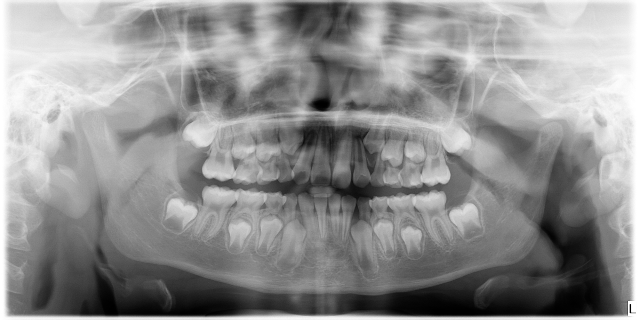
child